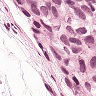
Metastatic tissue present: yes